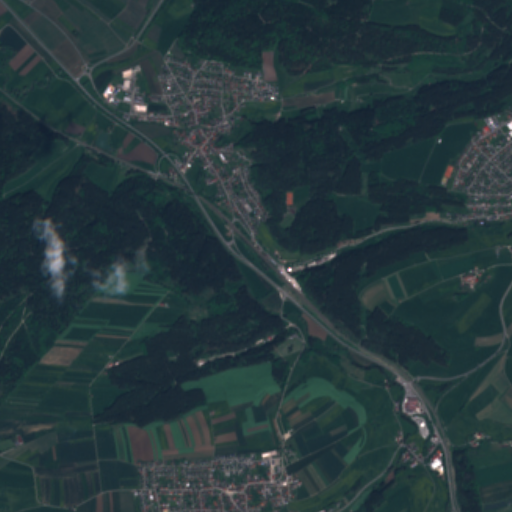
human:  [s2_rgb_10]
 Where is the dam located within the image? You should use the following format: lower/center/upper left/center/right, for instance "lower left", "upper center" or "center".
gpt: The dam is located in the upper right of the image.
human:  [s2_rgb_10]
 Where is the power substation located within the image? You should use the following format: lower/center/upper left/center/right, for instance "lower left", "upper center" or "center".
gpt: The power substation is located in the lower center of the image.
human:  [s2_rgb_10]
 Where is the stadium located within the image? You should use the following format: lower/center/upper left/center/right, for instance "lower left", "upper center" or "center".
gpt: The stadium is located in the lower left of the image.
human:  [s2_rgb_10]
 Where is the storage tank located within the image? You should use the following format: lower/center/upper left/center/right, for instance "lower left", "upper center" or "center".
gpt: The storage tank is located in the center right of the image.
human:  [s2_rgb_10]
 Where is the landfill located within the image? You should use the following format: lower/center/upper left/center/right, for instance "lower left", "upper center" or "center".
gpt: There is no landfill in the image.